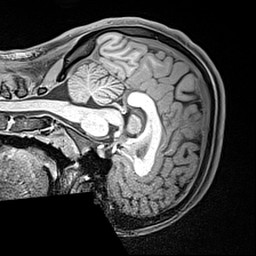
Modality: T1w
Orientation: sagittal
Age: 19
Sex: female
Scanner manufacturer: siemens
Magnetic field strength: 3 T
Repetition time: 2.4 s
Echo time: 0.00217 s